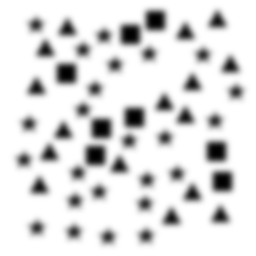
Squares: 8
Triangles: 16
Stars: 24
Total shapes: 48